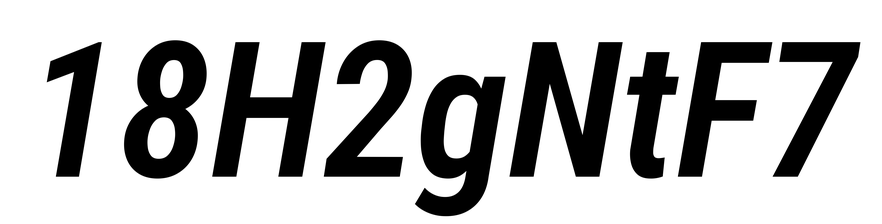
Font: Roboto-Italic_Condensed_SemiBold_Italic